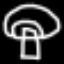
Label: mushroom